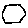
Label: hexagon